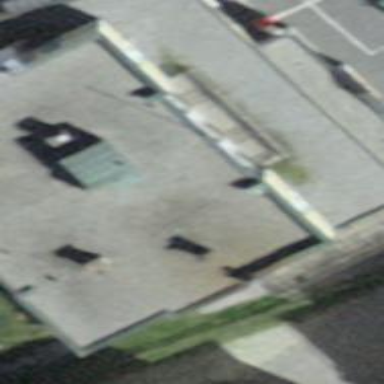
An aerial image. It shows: Hotel.